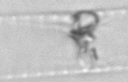
Label: Dactyliosolen_blavyanus